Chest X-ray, PA view. Patient: 29 years old, sex M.
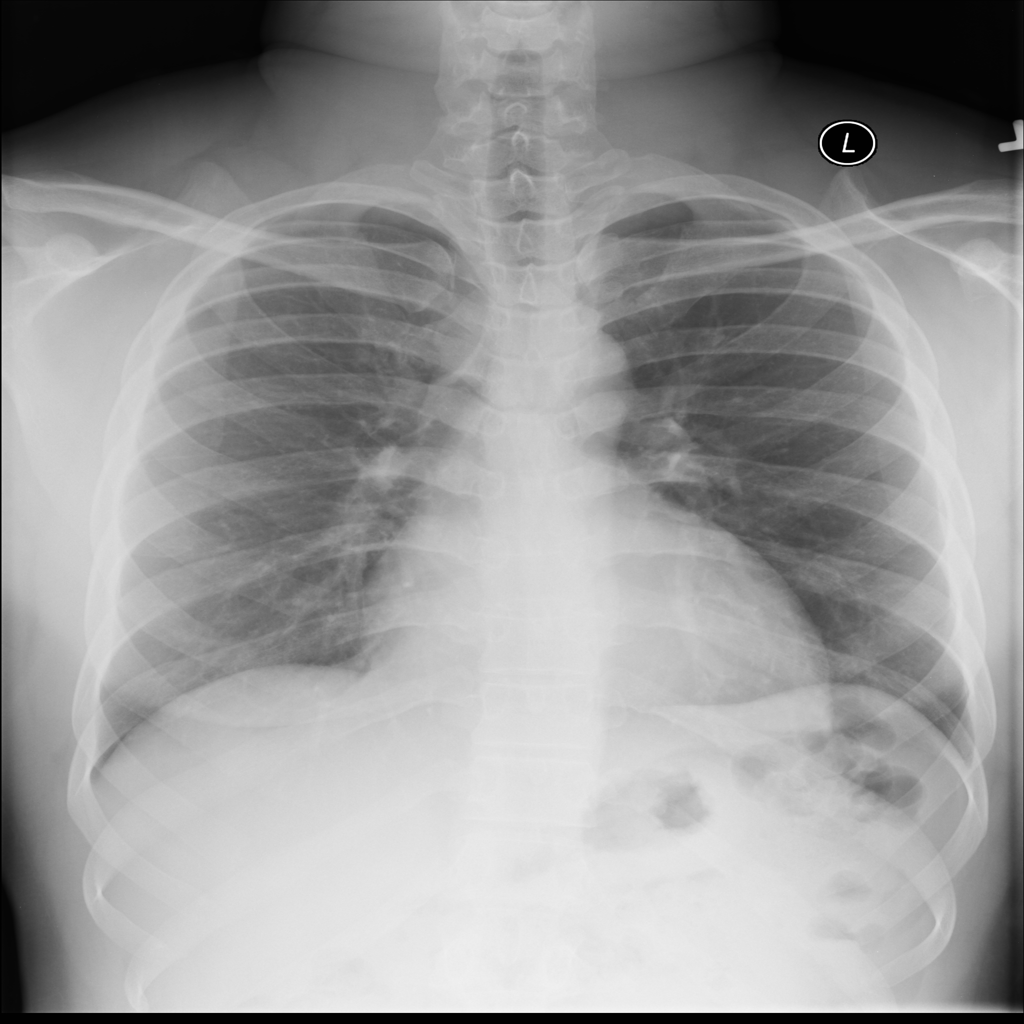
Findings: Cardiomegaly